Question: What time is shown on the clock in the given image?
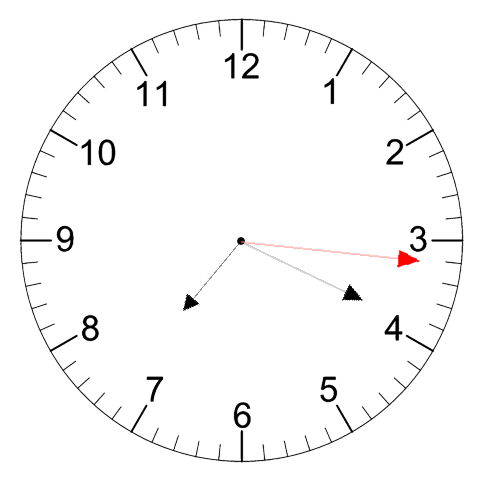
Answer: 07:19:16